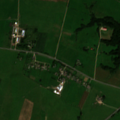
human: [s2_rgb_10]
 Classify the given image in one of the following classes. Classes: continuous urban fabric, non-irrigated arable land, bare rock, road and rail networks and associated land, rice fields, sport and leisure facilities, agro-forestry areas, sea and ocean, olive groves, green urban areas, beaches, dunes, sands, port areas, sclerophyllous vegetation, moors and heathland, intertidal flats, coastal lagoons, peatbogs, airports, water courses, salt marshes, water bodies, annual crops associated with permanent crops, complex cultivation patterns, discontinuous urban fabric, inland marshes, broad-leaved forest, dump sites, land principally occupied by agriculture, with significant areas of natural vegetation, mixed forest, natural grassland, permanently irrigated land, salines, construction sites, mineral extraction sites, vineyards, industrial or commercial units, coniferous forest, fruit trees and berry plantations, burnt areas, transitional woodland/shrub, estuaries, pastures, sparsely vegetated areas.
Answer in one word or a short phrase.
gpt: discontinuous urban fabric, non-irrigated arable land, pastures, complex cultivation patterns, land principally occupied by agriculture, with significant areas of natural vegetation